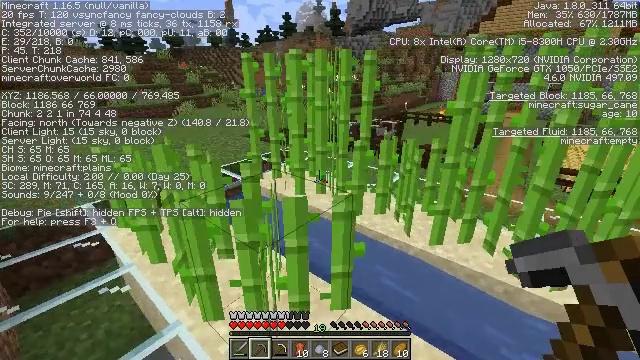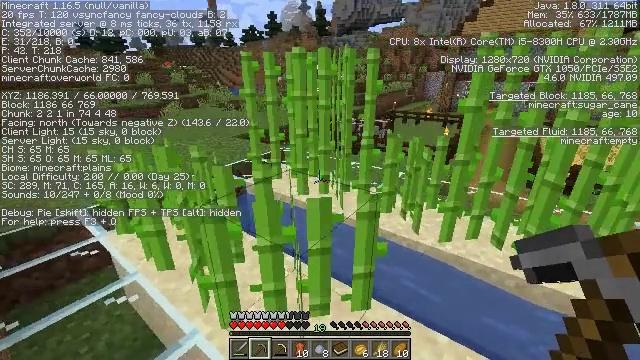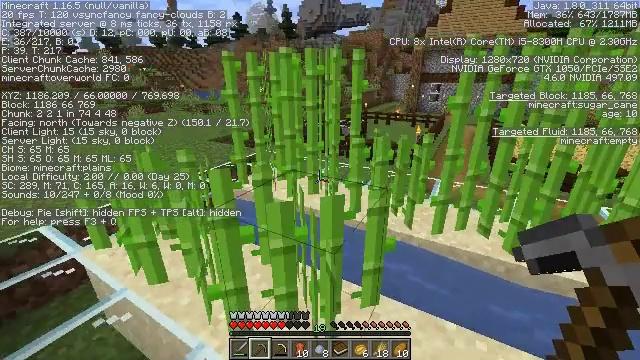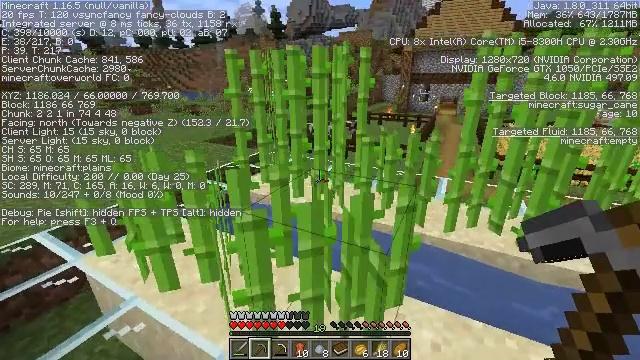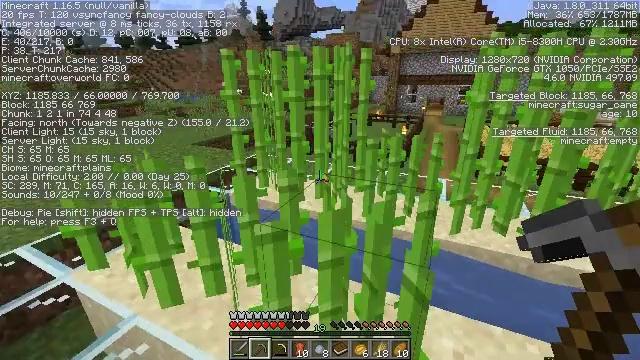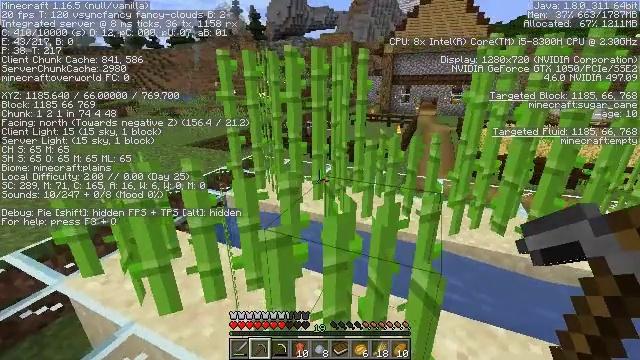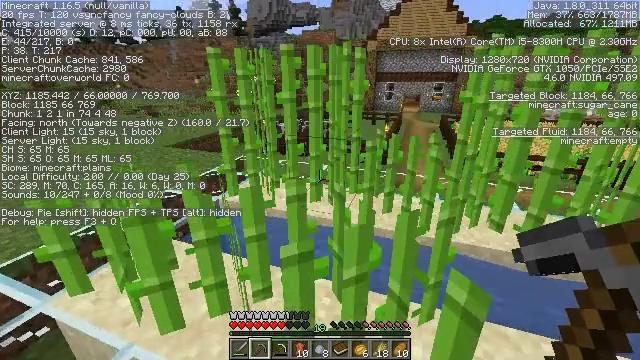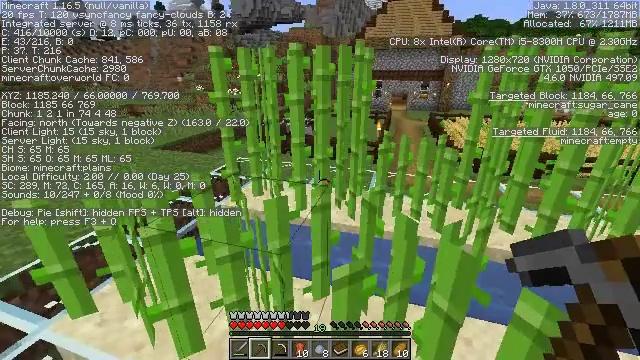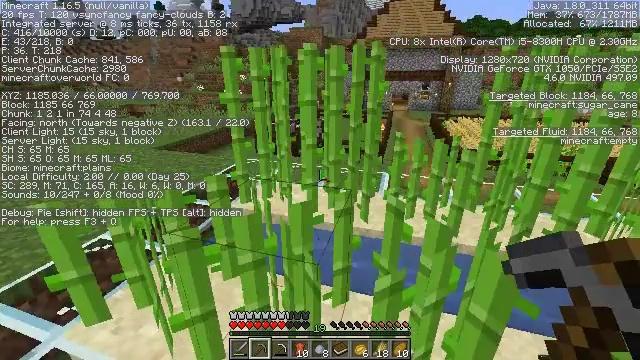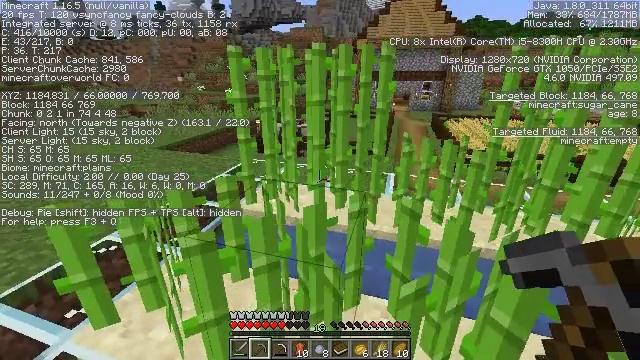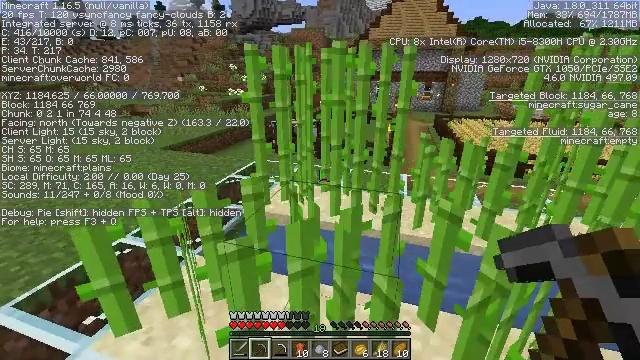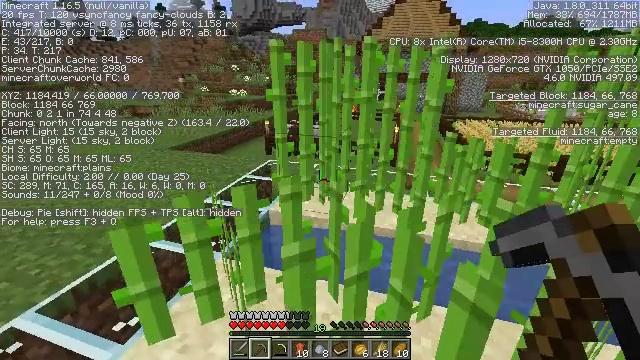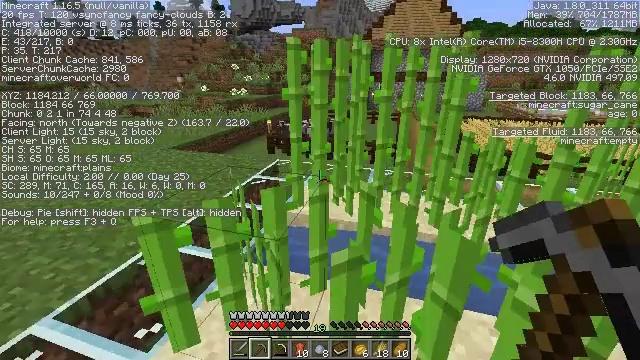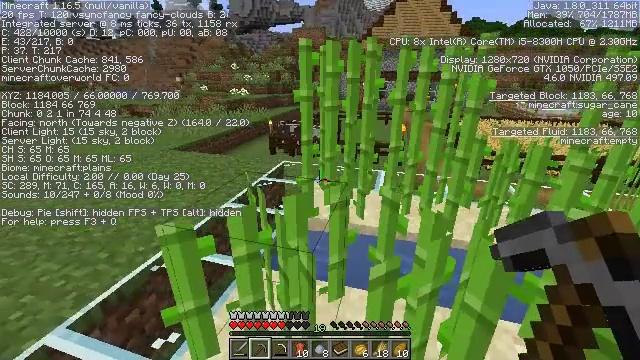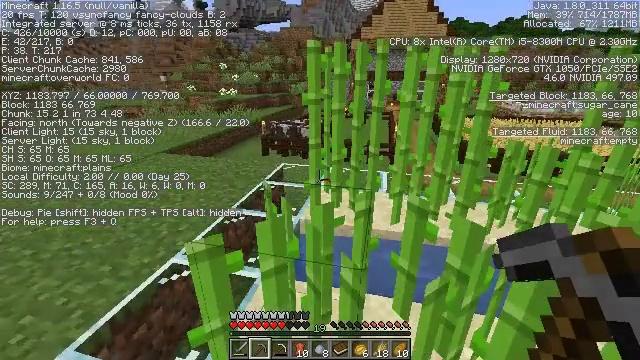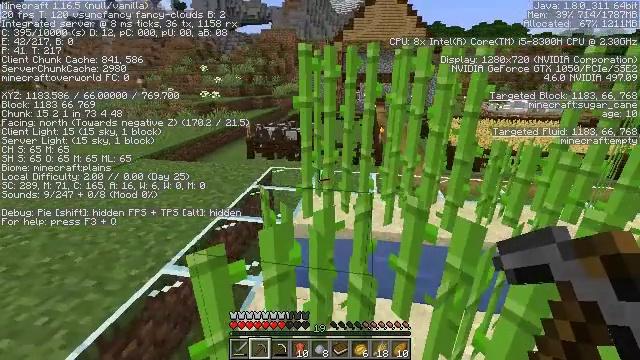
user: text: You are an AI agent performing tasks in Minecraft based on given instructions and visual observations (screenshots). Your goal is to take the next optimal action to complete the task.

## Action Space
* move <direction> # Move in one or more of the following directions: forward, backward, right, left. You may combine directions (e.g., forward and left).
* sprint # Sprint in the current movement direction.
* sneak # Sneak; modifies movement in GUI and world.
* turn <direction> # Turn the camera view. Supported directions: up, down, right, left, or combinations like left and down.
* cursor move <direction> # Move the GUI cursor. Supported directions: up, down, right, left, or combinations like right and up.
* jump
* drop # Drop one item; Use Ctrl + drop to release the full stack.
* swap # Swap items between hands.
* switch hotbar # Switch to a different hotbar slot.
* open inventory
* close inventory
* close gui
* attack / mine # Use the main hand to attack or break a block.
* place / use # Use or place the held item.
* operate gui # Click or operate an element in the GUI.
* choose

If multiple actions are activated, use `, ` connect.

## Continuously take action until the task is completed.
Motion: motion action
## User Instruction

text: Collect sugar cane near water sources.
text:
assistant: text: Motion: move left, turn right
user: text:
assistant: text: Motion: move left, turn right
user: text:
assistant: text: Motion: move left, turn right
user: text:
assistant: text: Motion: move left, turn right
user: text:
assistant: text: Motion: move left, turn right
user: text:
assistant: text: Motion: move left, turn right
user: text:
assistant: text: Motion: move left, turn right
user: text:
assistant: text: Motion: move left
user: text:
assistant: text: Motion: move left
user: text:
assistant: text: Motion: move left
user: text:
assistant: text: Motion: move left
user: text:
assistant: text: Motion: move left
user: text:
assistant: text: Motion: move left
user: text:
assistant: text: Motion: move left, turn right
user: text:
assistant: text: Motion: move left, turn right
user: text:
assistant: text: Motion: move left, turn right
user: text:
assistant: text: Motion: move left, turn right
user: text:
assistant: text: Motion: move left, turn right
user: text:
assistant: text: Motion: move forward and move left, turn right
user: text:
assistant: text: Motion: move forward and move left, turn right
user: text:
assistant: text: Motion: move forward and move left, turn right
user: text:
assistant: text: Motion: move forward and move left
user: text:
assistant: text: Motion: move forward and move left, turn right
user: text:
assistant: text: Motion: move forward and move left, turn right
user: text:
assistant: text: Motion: move forward and move left, turn right
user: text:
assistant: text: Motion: move forward and move left, turn right
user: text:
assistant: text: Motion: move forward and move left, turn right
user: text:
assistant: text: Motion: no_op
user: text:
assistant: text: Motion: turn right
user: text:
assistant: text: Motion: no_op